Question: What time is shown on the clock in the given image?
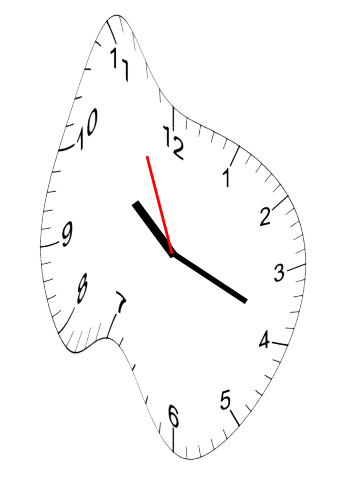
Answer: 10:18:56